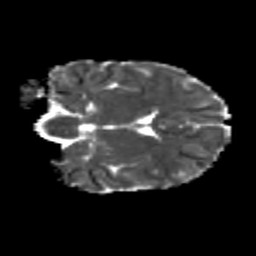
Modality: MD
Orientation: coronal
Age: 8
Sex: female
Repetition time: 9.4 s
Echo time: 0.089 s